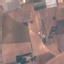
Land use / land cover: PermanentCrop